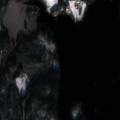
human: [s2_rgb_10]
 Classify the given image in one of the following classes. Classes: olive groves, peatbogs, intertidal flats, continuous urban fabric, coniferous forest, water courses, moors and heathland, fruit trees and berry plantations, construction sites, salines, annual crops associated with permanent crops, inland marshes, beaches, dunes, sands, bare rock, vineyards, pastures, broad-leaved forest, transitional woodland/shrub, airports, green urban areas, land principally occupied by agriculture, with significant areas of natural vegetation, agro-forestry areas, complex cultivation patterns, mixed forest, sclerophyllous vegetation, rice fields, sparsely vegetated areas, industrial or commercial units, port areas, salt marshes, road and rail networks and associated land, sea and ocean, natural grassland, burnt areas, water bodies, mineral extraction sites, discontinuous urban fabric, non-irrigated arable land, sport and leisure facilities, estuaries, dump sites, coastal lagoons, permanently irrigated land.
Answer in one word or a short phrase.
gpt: land principally occupied by agriculture, with significant areas of natural vegetation, coniferous forest, mixed forest, water bodies